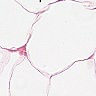
Metastatic tissue present: no